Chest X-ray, PA view. Patient: 64 years old, sex F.
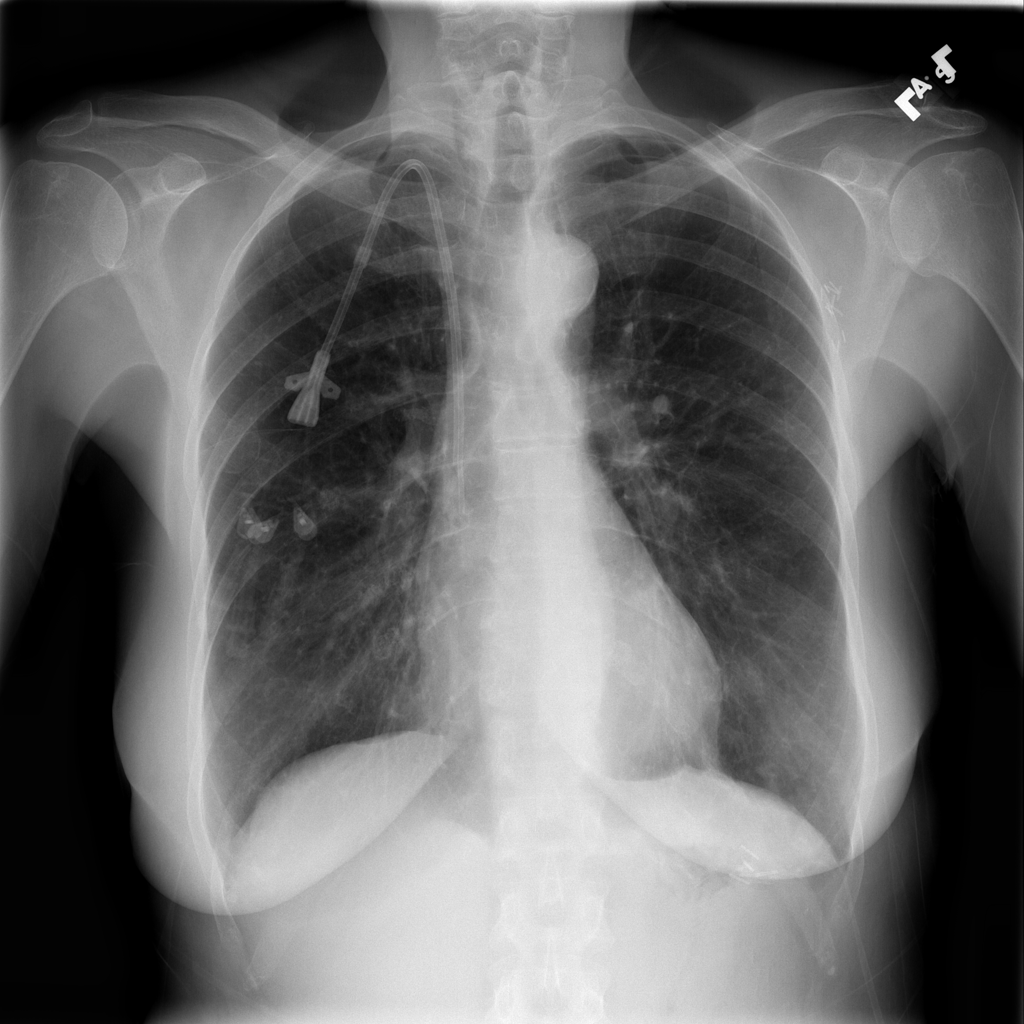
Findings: No Finding